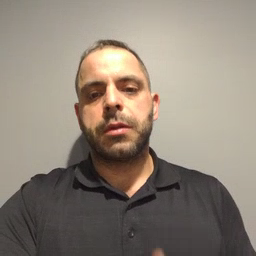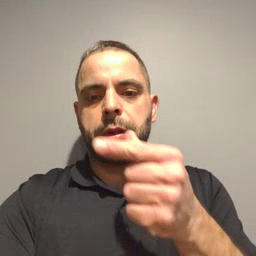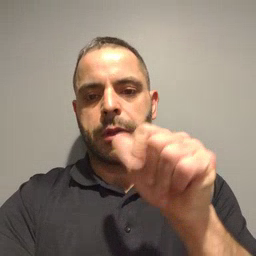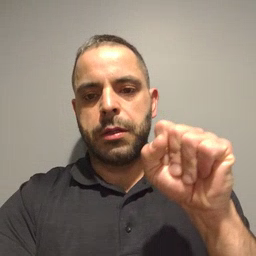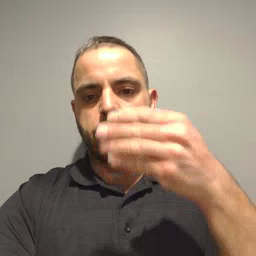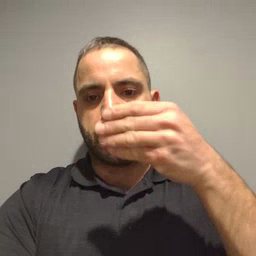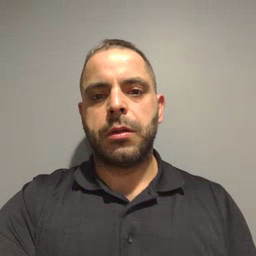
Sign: glasswindow